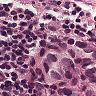
Metastatic tissue present: yes